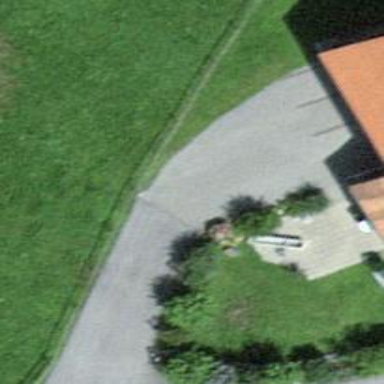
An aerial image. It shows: Driveway leading to service road.